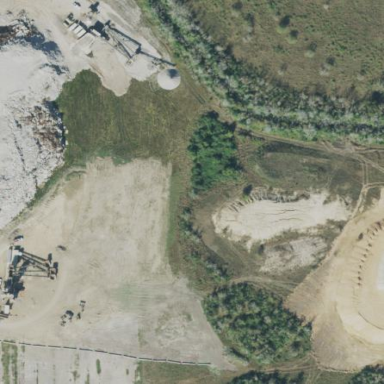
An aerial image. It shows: Quarry area.